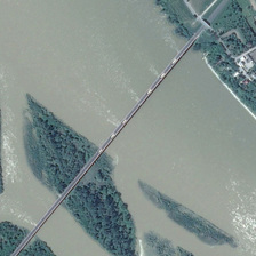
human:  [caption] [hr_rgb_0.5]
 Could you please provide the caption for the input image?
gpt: have a long bridge, across the bright green above the river .

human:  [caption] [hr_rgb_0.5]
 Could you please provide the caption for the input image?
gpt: connected on both sides, make cars can through the river .

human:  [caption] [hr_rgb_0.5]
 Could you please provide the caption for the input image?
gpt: under the bridge is a very long river .

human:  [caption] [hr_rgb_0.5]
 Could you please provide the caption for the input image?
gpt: there are many trees beside the river .

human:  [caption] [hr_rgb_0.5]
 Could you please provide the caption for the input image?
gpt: bridge is on a river with many green trees in two sides .